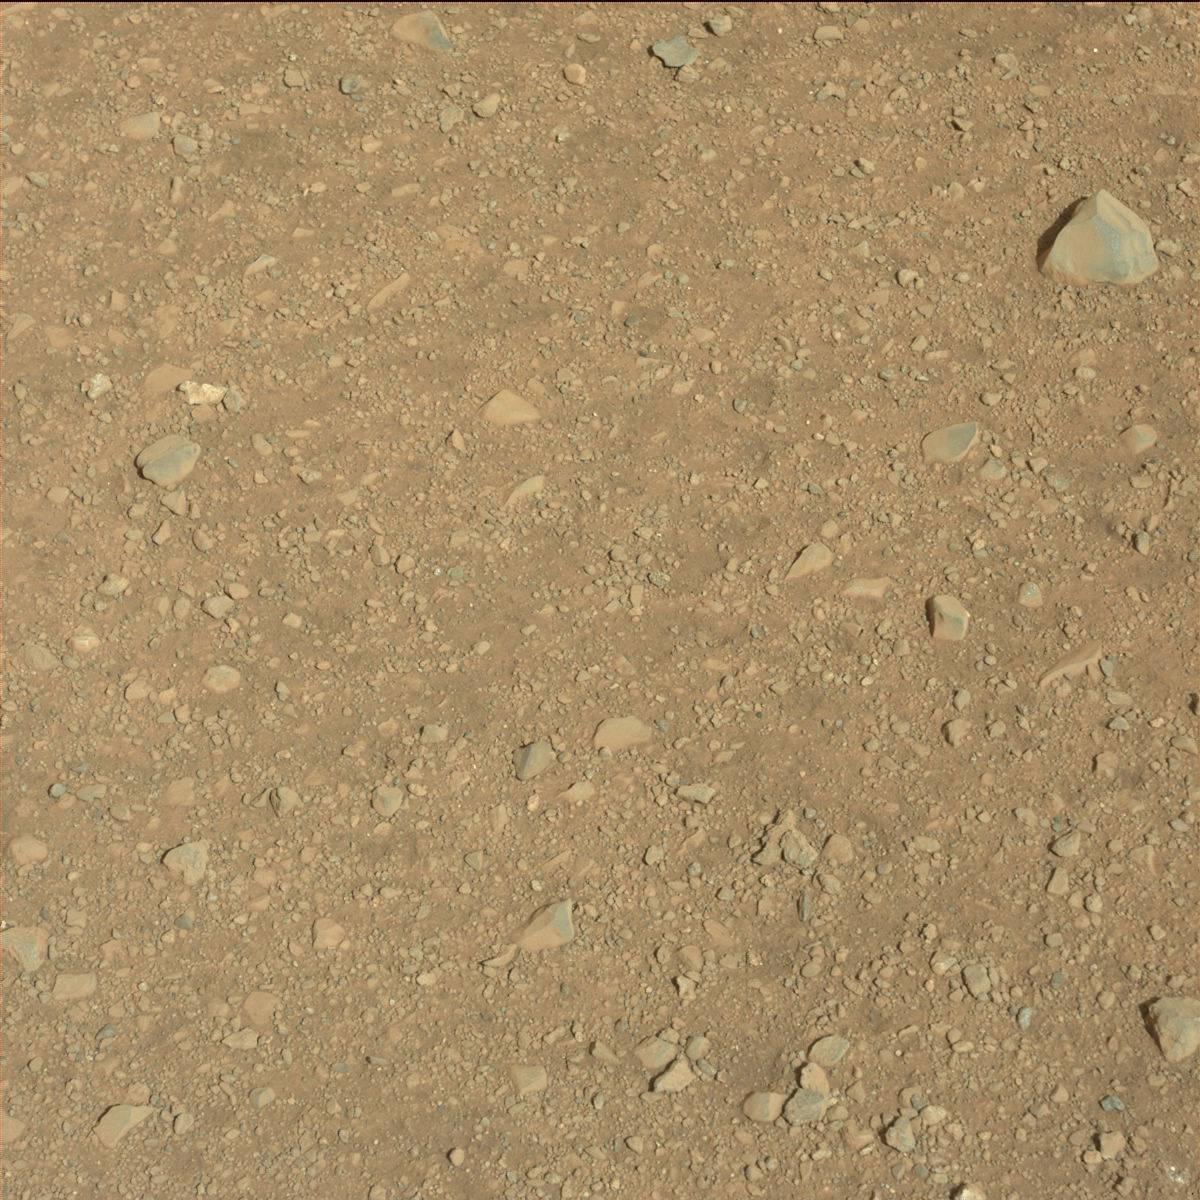
Terrain classes present: Bedrock, Rock, Sand / Soil